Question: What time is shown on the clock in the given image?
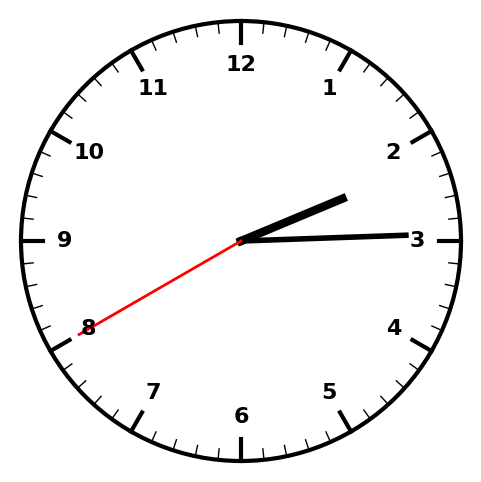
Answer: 02:14:40